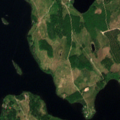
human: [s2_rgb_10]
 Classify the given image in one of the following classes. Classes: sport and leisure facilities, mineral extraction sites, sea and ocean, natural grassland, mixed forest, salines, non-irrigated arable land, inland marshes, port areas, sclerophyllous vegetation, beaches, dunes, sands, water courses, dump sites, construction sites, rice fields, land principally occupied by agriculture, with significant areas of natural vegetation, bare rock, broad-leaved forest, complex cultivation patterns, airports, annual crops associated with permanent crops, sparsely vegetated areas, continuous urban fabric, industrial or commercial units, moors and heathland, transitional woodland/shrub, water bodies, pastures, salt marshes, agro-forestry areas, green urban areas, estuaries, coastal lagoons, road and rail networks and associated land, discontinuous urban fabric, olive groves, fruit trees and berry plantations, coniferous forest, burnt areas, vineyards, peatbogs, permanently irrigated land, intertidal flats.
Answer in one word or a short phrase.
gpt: transitional woodland/shrub, water bodies